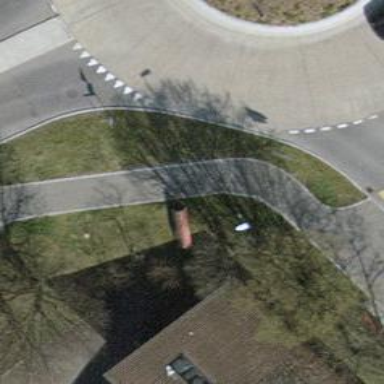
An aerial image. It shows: Asphalt sidewalk.